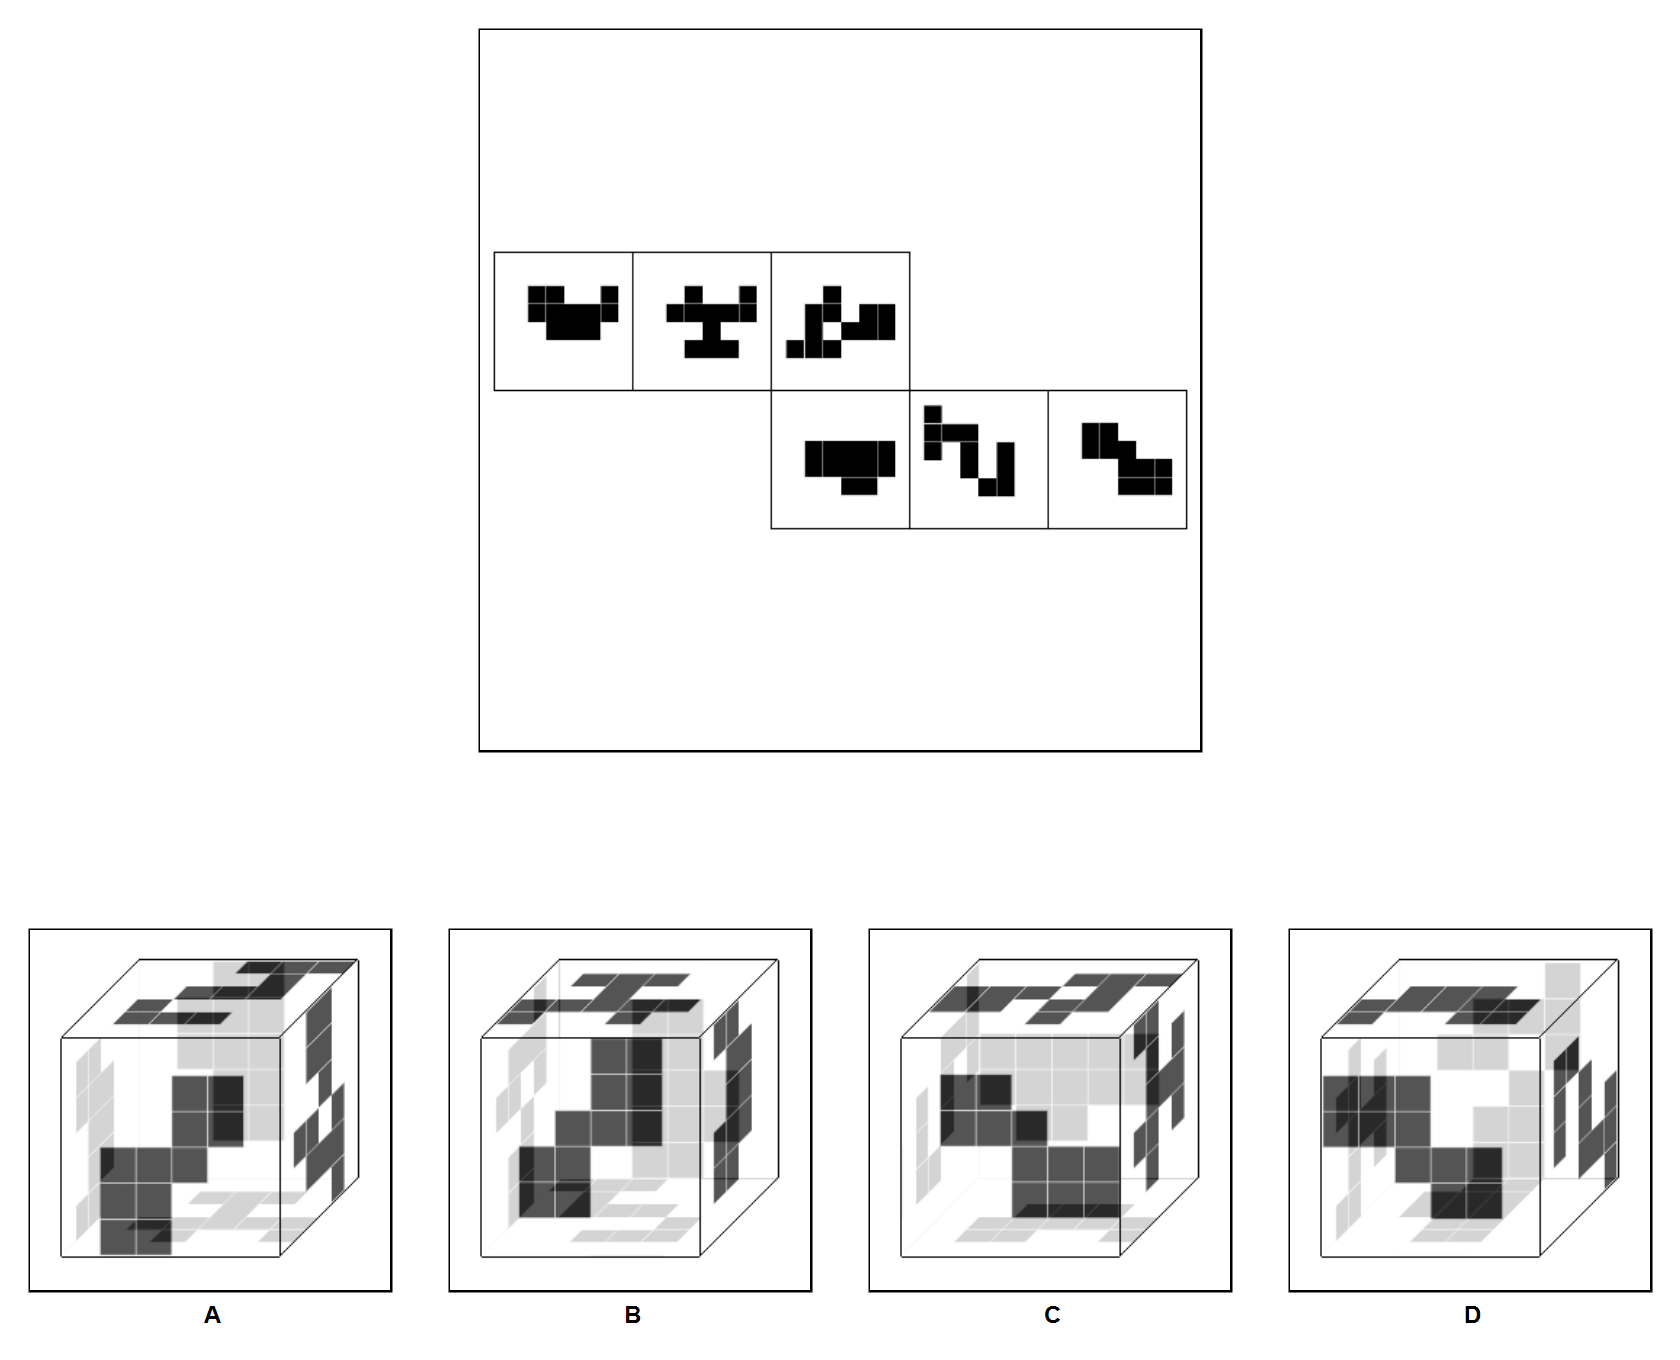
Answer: D